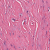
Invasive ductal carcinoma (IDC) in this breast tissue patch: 0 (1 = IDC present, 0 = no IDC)